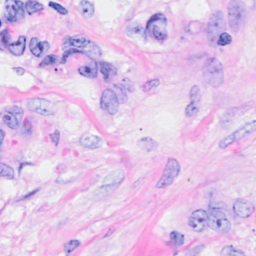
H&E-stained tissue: Breast